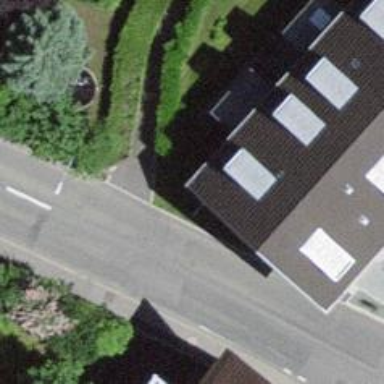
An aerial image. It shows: Secondary road with sidewalk on the left.